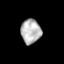
Tissue: prostate
Cell type: T cells
Senescence score: 0.3462
Nuclear area (px): 475
Mean DAPI intensity: 183.554